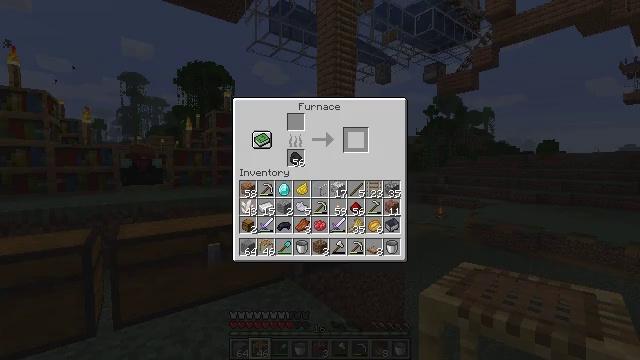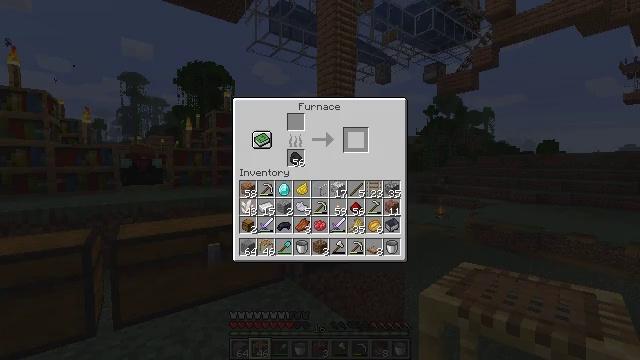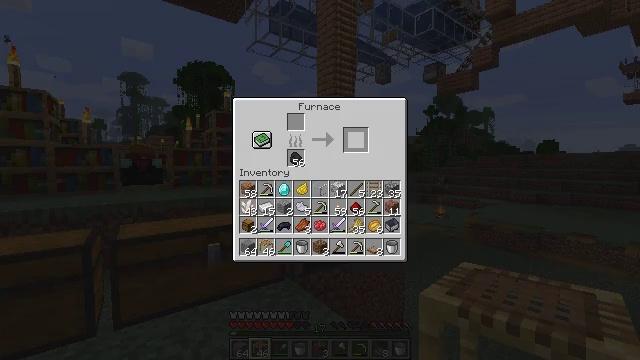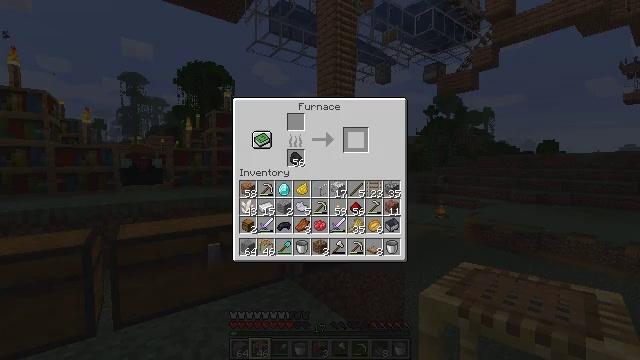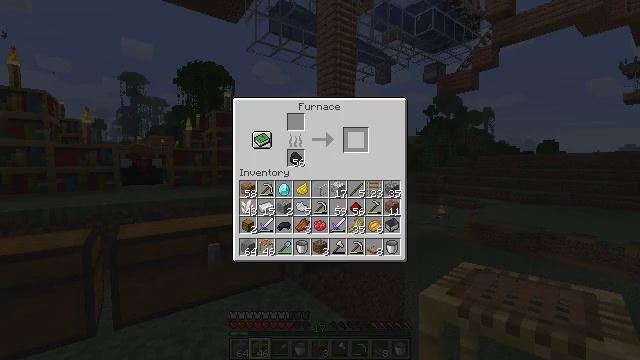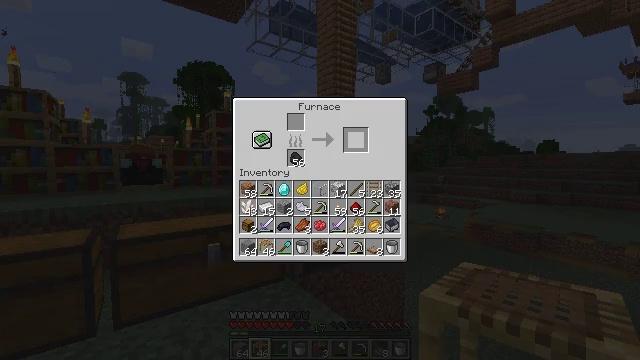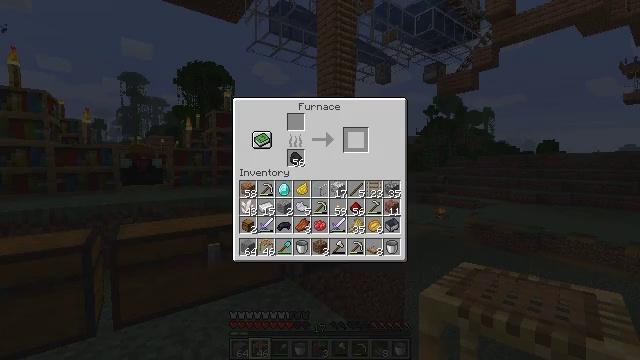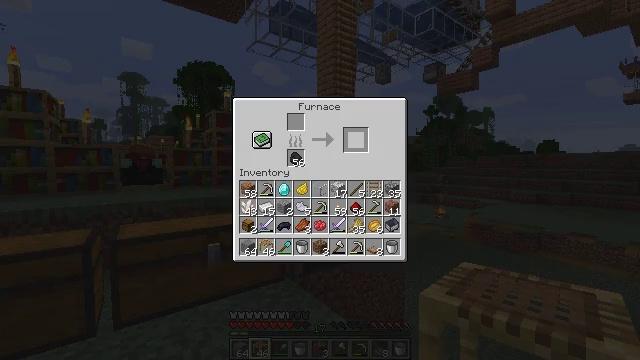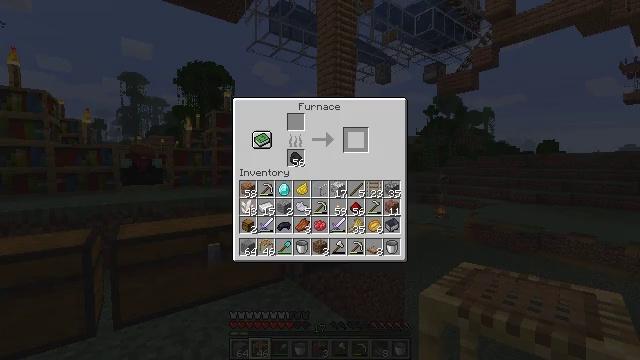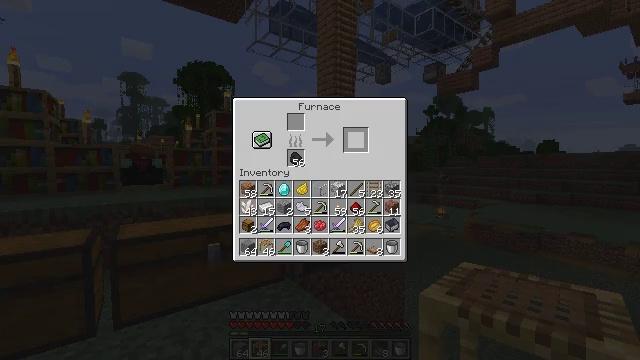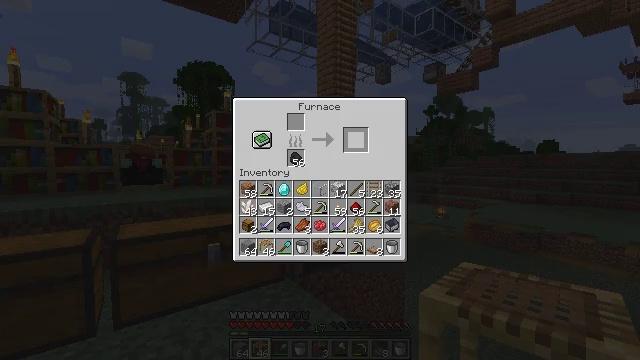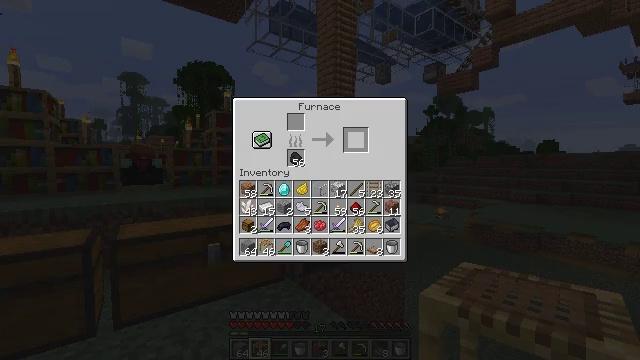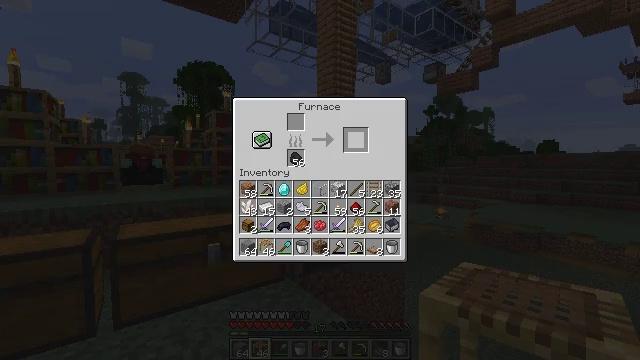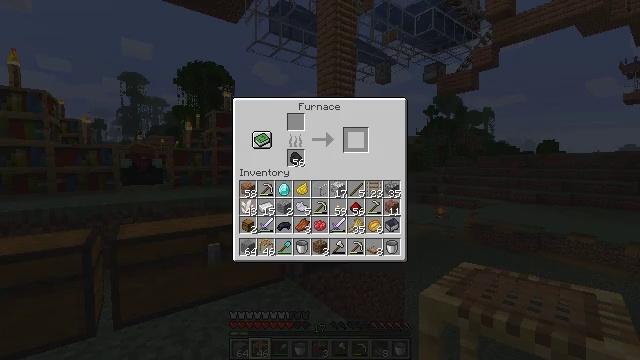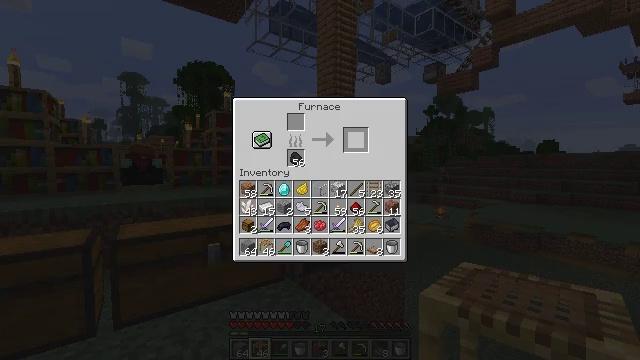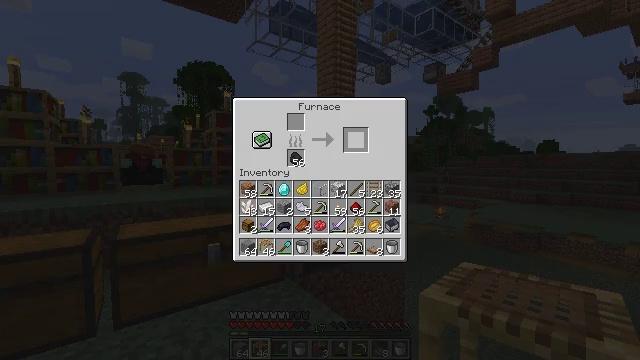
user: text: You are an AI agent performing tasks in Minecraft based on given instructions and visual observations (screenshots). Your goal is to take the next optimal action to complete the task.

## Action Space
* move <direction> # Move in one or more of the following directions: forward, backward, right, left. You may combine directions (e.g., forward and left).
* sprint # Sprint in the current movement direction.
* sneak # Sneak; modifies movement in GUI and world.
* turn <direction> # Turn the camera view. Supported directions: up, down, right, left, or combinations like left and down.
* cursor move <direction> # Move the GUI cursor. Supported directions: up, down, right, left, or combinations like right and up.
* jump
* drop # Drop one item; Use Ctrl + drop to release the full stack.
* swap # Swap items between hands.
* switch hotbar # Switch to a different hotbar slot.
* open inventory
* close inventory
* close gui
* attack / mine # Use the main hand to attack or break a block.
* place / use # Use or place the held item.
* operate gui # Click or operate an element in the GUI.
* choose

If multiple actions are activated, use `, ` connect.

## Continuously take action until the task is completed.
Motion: motion action
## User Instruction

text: Create iron bars from iron ingots in the crafting table.
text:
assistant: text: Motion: sneak, open gui
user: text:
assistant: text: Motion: sneak
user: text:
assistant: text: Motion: sneak
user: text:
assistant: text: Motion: sneak
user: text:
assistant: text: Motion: sneak
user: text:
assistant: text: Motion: sneak
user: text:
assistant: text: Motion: sneak
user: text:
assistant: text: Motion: sneak
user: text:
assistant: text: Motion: sneak
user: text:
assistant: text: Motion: no_op
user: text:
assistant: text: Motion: no_op
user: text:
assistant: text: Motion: no_op
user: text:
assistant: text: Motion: no_op
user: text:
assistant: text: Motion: no_op
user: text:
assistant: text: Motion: no_op
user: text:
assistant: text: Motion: no_op
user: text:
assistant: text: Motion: no_op
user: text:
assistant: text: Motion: close gui
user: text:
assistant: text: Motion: no_op
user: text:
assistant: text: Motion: turn left and down
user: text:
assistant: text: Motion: turn left and down
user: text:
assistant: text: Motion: turn left and down
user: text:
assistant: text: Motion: turn left and down
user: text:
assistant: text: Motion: turn left and down
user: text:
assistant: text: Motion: turn left and down
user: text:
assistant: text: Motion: turn down
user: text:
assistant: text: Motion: no_op
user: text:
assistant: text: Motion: use / place
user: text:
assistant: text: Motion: use / place
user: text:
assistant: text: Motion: use / place